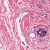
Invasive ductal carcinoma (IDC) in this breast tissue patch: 0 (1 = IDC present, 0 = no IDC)